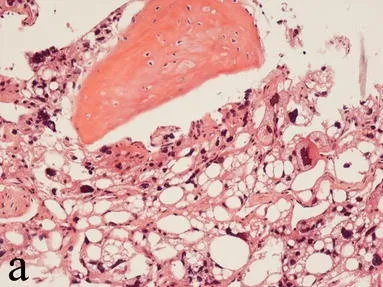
Histological analysis of the proximal tibial lesion shows primary pleomorphic liposarcoma of bone. A; The tumor infiltrates cancellous bone and is composed of numerous lipoblasts and large pleomorphic cells, which have vacuolated cytoplasm and atypical nuclei.
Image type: pathology (h&e)